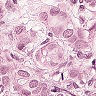
Metastatic tissue present: yes